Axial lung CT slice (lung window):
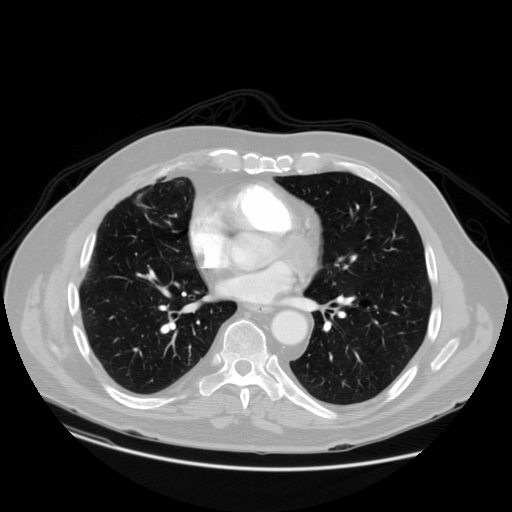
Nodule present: no